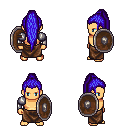
a pixel art fantasy rpg character, male body template, human, tanned skin, steel arm armor, robe skirt, blue extra-long topknot hairstyle, shield, four views (front, back, left, right), 2x2 character sprite sheet, small pixel art, hard edges, no anti-aliasing